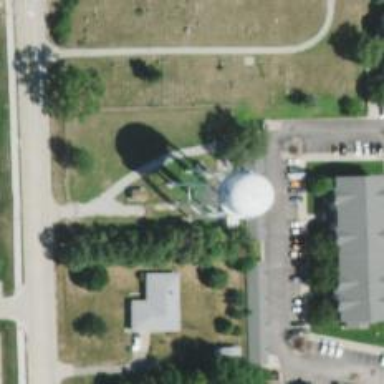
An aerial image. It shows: Water tower that is man-made.